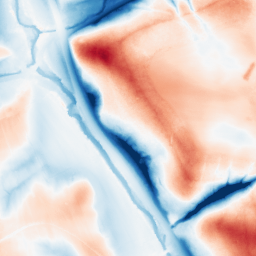
Category: classical
Decomposition family: gaussian
Decomposition parameters: sigma: 20
Upsampling method: quartic
Upsampling parameters: scale: 4
Upsampling scale: 4